Question: I want to create css layout with 3 fixed columns like you can see on image, but the most important thing that left(1) and right(3) columns must hide on low resolution monitor (or when windows is not full size).

On stackowerflow I found something similar, but the left and right columns is not fixed size. and also text on this example "crash" center design on low resolution window (center column goes down!).
'jsfiddle.net/XMg2h/418/'
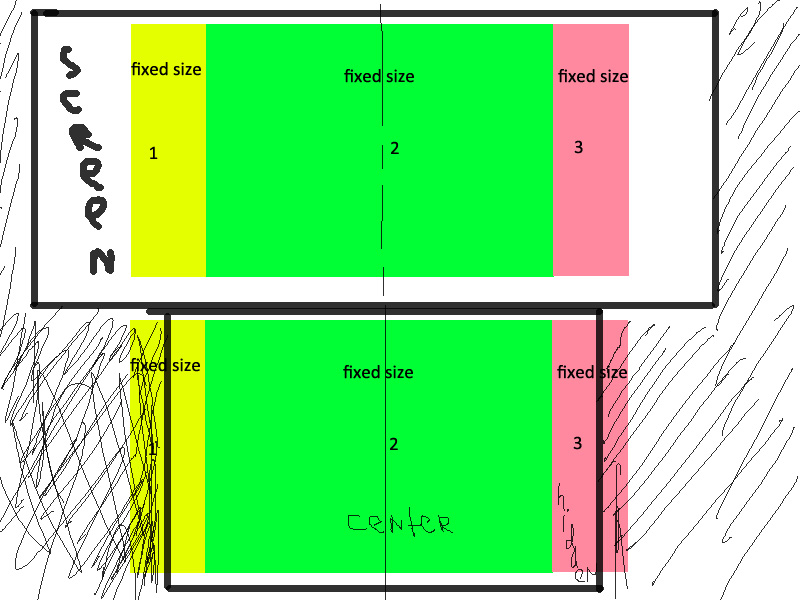
Answer: There are certainly other ways to approach this out there, but here's my quick solution, which basically involves juggling some relative and absolute positioning. Here's the styling I used to get (hopefully?) the behaviour you were looking for (HTML remained the same):
'''
.example{
width:300px;
margin:0 auto;
position:relative;
}
.example div{
position:absolute;
width:50px;
top:0;
height:300px;
}
.example div:first-child{
left:-50px;
}
.example div:last-child{
right:-50px;
}
.example div.center{
width:300px;
right:0;
}
'''
The negative right/left of the divs must correspond to the magnitude of each side column's width. Here's a <URL>.
I hope this is what you were looking for! If it wasn't, let me know and I'll be happy to try to help you further. Good luck!